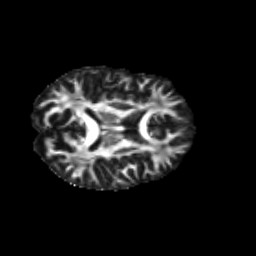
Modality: FA
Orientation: axial
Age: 29
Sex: male
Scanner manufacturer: siemens
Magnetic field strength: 3 T
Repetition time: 1.8 s
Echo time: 0.07 s